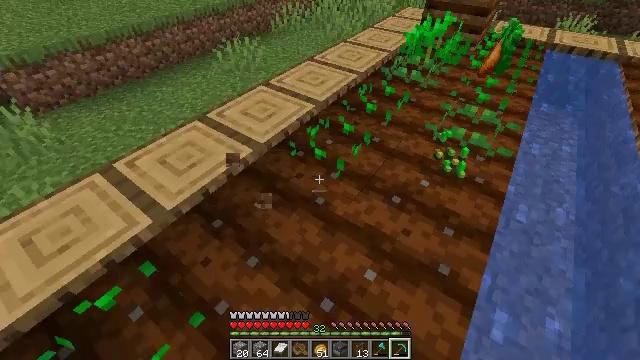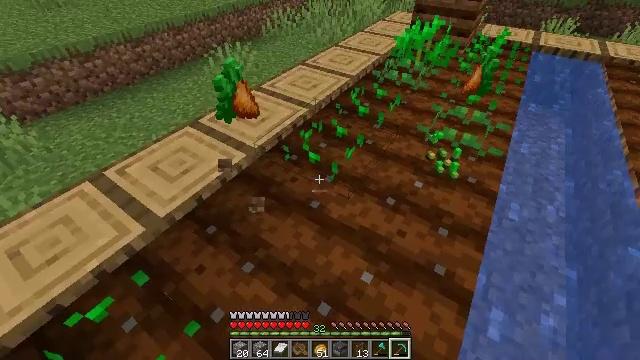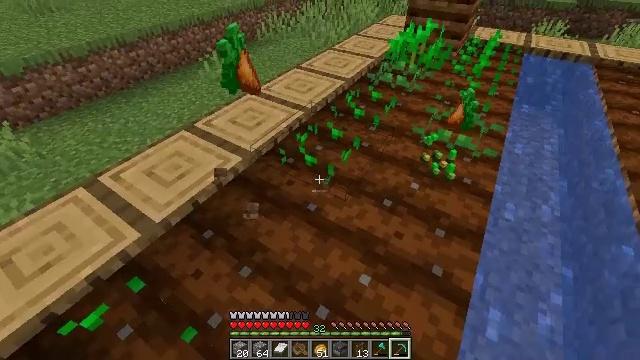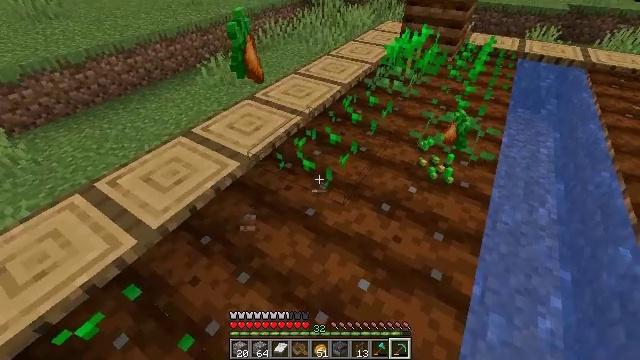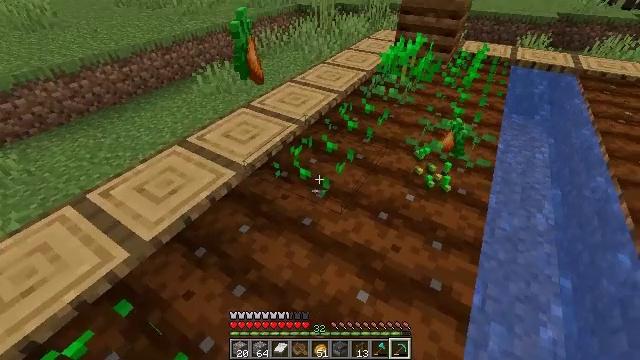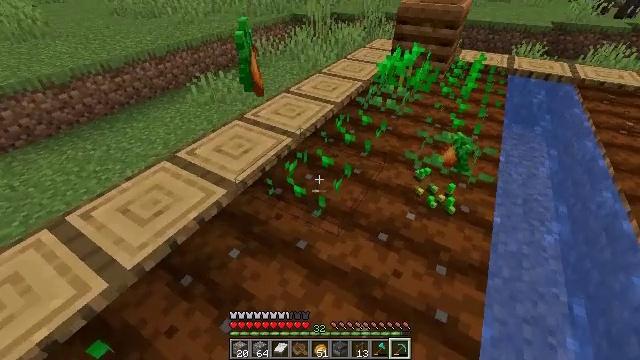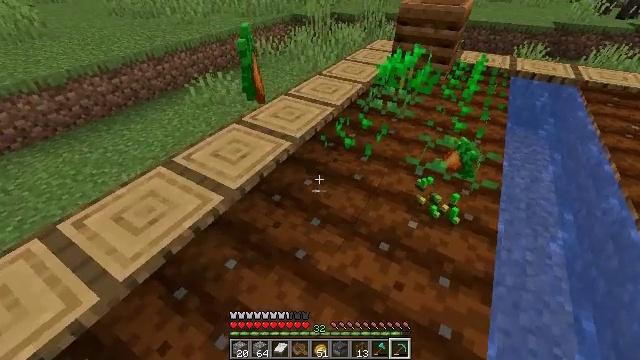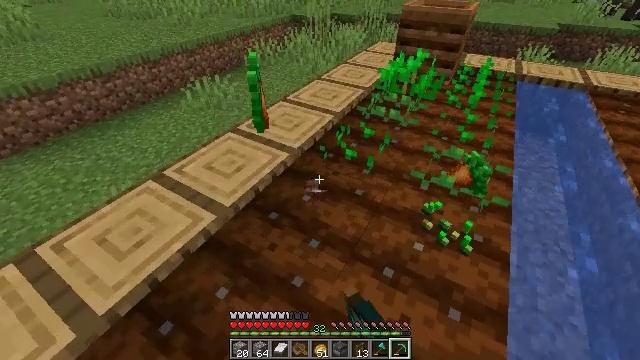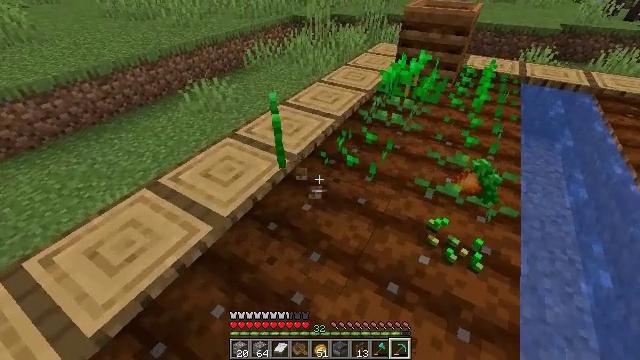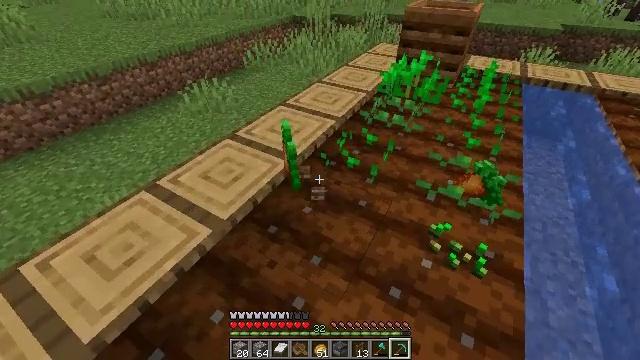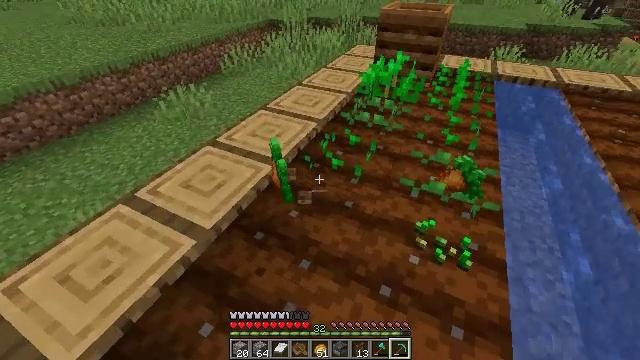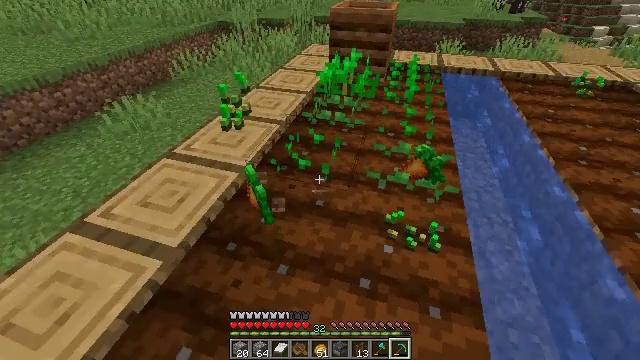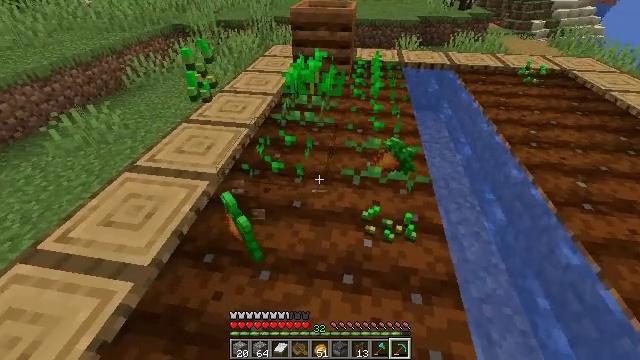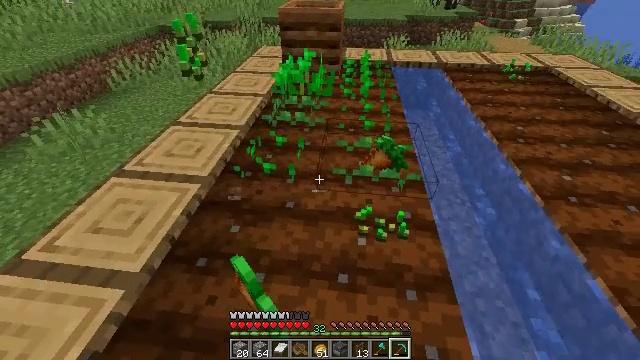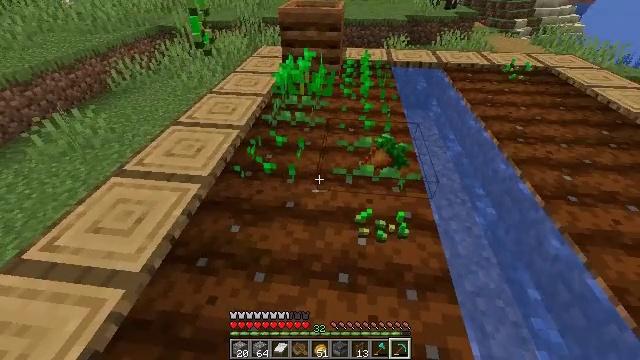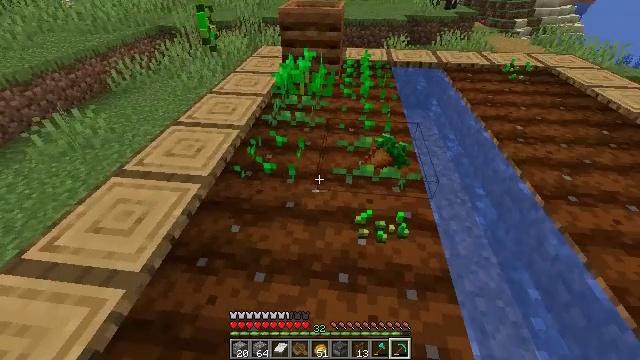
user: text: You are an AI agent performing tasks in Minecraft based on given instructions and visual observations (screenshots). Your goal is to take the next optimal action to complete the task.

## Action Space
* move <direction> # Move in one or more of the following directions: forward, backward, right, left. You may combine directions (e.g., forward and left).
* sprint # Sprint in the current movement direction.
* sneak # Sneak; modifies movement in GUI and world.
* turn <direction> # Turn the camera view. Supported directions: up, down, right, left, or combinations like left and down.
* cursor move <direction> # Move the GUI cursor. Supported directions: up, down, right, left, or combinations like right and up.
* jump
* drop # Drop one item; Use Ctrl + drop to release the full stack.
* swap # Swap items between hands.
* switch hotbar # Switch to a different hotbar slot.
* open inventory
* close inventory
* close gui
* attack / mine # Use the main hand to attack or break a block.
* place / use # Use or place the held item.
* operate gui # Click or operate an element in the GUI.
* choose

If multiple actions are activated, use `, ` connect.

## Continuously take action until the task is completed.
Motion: motion action
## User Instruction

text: Harvest wheat from the field.
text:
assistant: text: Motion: turn right
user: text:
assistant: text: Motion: turn right
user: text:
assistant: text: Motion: turn up
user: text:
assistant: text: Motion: move forward, turn up
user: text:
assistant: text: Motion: move forward, turn up
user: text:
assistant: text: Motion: move forward, attack / mine
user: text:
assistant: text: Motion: attack / mine
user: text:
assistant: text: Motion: attack / mine
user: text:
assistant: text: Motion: no_op
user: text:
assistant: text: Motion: turn right
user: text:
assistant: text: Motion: turn right
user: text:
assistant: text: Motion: turn right
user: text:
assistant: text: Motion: turn right
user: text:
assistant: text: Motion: no_op
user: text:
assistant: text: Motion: no_op
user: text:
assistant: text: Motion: no_op
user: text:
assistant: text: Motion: turn left and up
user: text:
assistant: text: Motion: turn left
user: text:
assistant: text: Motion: no_op
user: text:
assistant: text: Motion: turn up
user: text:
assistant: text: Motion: move forward, attack / mine
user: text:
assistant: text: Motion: move forward, attack / mine
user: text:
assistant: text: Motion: move forward, turn right and down, attack / mine
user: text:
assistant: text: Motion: turn right and down
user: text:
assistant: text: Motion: turn right and down
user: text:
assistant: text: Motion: no_op